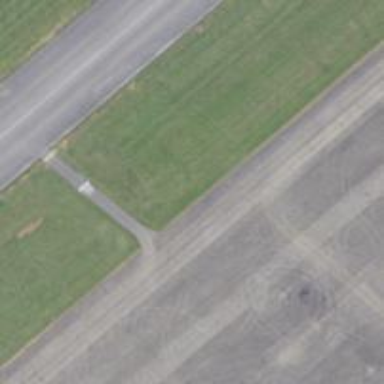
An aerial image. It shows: View of taxiway at the airport.